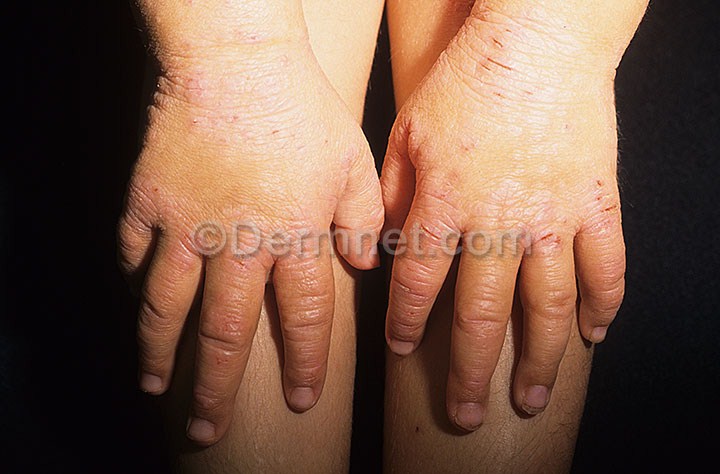
Disease: Atopic Dermatitis Photos